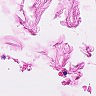
Metastatic tissue present: no